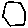
Label: hexagon